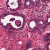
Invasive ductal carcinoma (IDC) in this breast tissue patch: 0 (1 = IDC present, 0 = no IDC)